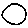
Label: circle